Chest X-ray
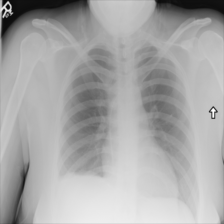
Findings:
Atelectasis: negative
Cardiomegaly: negative
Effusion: negative
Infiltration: negative
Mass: negative
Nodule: negative
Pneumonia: negative
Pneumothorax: negative
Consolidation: negative
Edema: negative
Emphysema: negative
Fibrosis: negative
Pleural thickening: negative
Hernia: negative